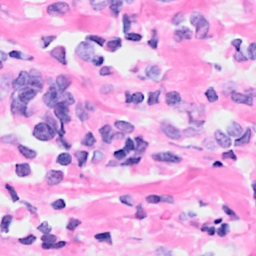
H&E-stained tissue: Breast